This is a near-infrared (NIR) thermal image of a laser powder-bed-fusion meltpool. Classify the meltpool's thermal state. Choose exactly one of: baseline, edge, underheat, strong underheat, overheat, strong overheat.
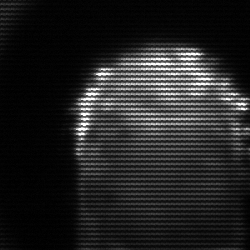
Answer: baseline